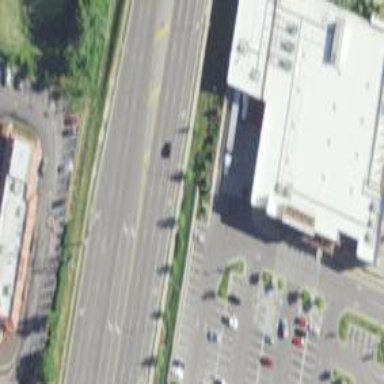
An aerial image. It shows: Supermarket building.